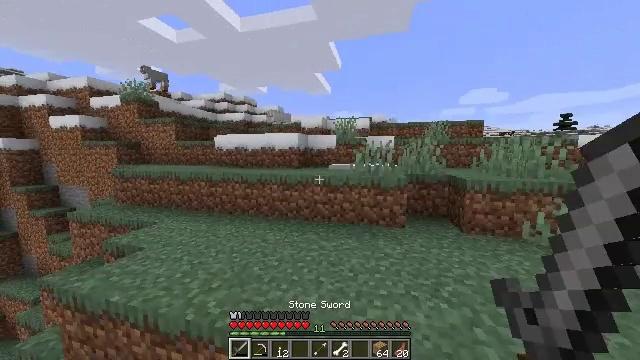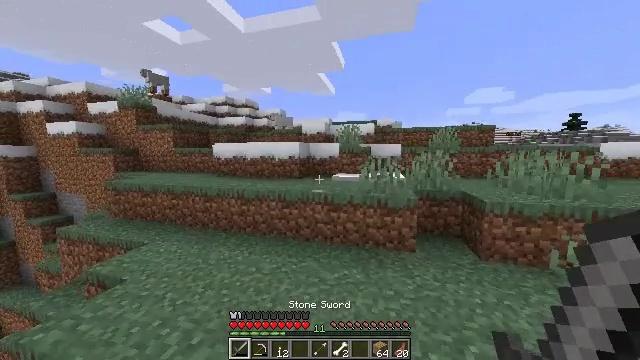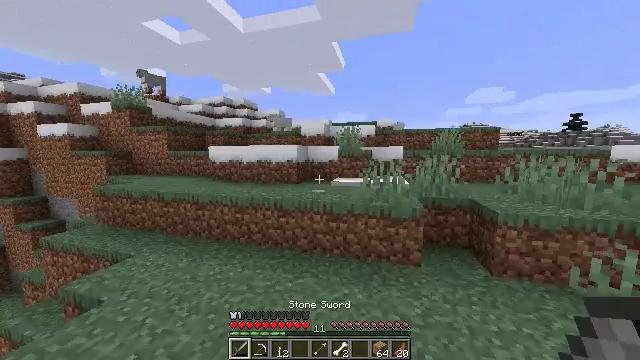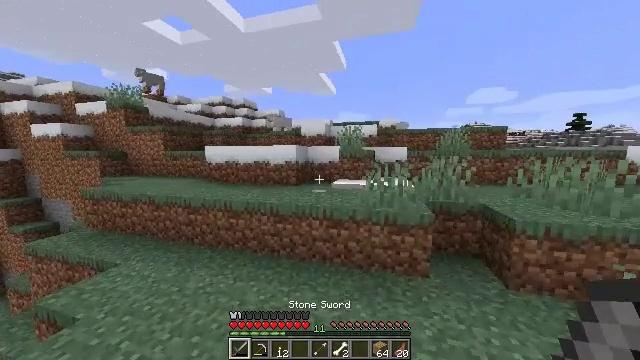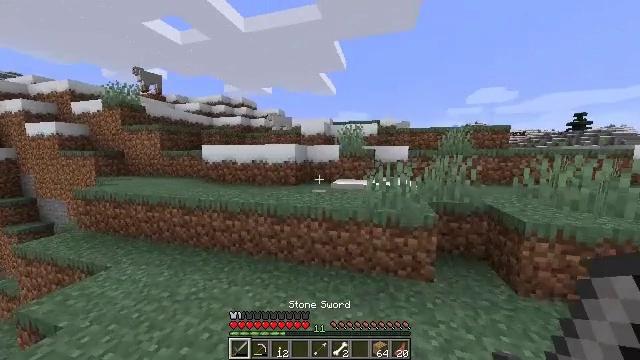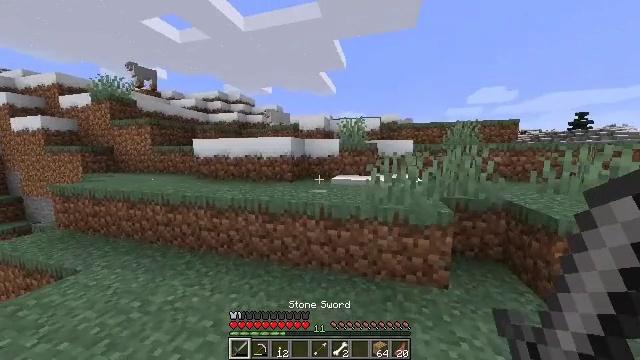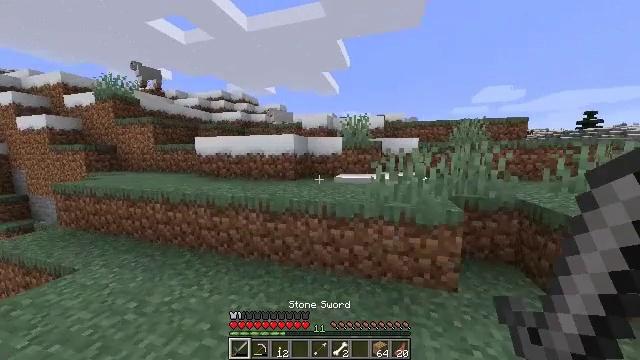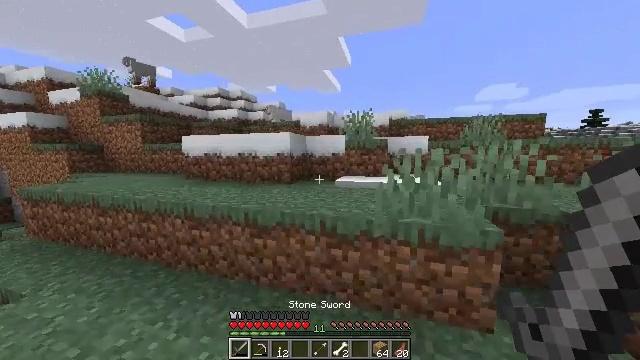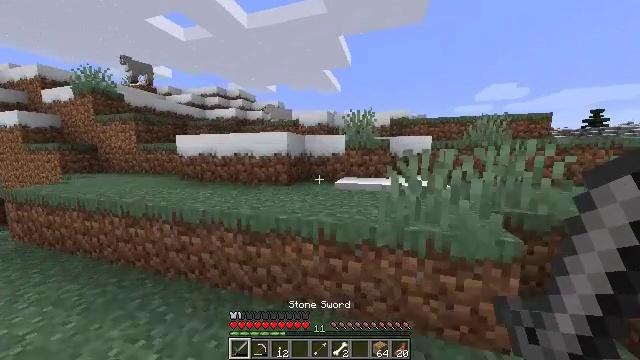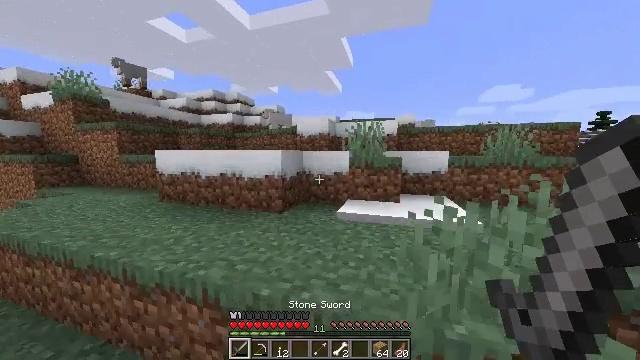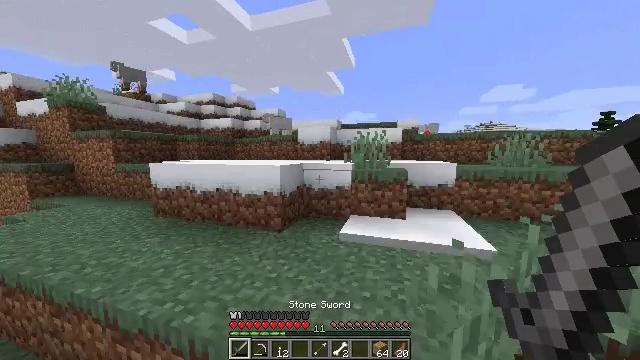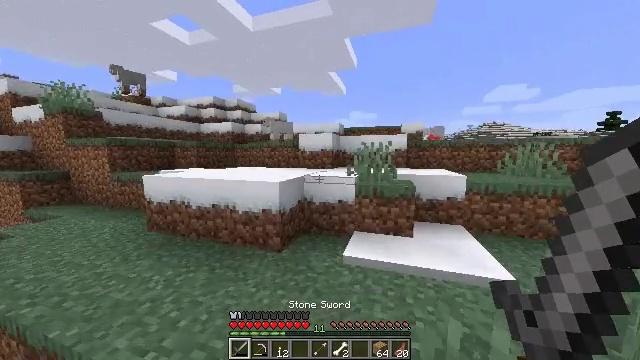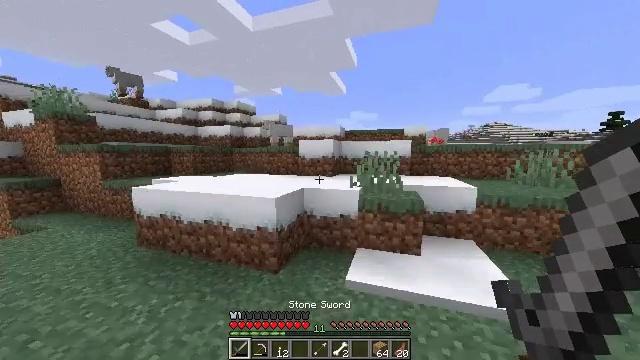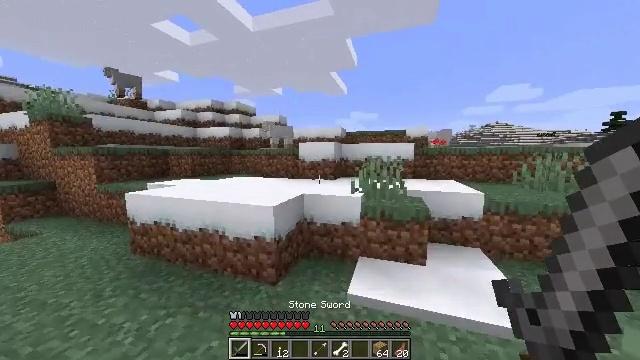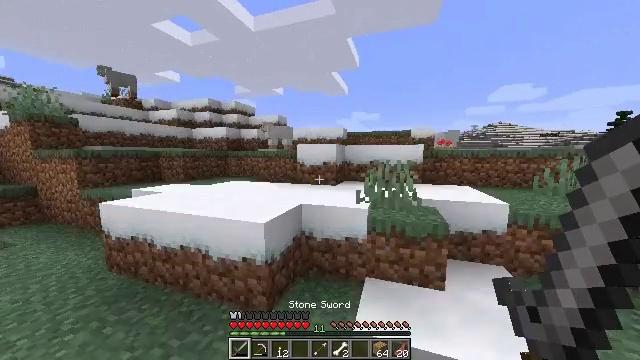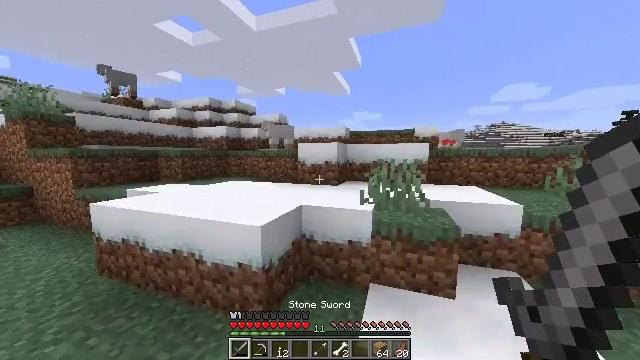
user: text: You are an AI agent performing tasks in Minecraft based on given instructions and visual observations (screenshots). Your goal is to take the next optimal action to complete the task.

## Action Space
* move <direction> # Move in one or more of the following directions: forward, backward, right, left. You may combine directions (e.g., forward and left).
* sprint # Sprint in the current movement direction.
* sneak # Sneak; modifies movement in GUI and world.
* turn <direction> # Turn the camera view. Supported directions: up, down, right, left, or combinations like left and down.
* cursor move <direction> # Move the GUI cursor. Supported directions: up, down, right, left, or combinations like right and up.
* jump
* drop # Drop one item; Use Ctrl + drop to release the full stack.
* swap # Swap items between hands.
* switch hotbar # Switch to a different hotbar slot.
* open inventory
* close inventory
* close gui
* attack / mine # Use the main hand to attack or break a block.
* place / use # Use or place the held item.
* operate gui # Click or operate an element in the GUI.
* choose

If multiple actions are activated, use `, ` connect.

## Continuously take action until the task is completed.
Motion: motion action
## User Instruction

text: Obtain cooked mutton by cooking raw mutton in a furnace.
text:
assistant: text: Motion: move forward, jump
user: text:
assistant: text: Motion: move forward, sprint, jump
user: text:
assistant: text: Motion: move forward, sprint
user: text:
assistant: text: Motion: move forward, sprint
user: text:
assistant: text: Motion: move forward, sprint
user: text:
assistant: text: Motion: move forward, sprint
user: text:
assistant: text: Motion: move forward, sprint
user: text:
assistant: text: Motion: move forward, sprint
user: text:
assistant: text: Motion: move forward, sprint, jump
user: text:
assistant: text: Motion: move forward, sprint, jump
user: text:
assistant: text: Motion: move forward, sprint, jump
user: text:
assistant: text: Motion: move forward, sprint, jump
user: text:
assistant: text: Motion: move forward, sprint, jump
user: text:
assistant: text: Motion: move forward, sprint
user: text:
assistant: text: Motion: move forward, sprint
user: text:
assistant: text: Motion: move forward, sprint, turn left
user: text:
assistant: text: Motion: move forward, sprint, turn left
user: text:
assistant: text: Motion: move forward, sprint, turn left
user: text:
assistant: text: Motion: move forward, sprint, turn left
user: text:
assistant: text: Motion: move forward, sprint, jump
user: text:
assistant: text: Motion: move forward, sprint, jump
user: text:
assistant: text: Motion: move forward, sprint, turn down, jump
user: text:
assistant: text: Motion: move forward, sprint, turn right and down
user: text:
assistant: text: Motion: move forward, sprint, turn right and down
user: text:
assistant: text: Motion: move forward, sprint, turn right and down
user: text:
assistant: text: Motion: move forward, sprint, turn right
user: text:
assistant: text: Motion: move forward, sprint
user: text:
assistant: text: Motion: move forward, sprint
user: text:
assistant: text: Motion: move forward, sprint, jump
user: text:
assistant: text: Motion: move forward, sprint, jump